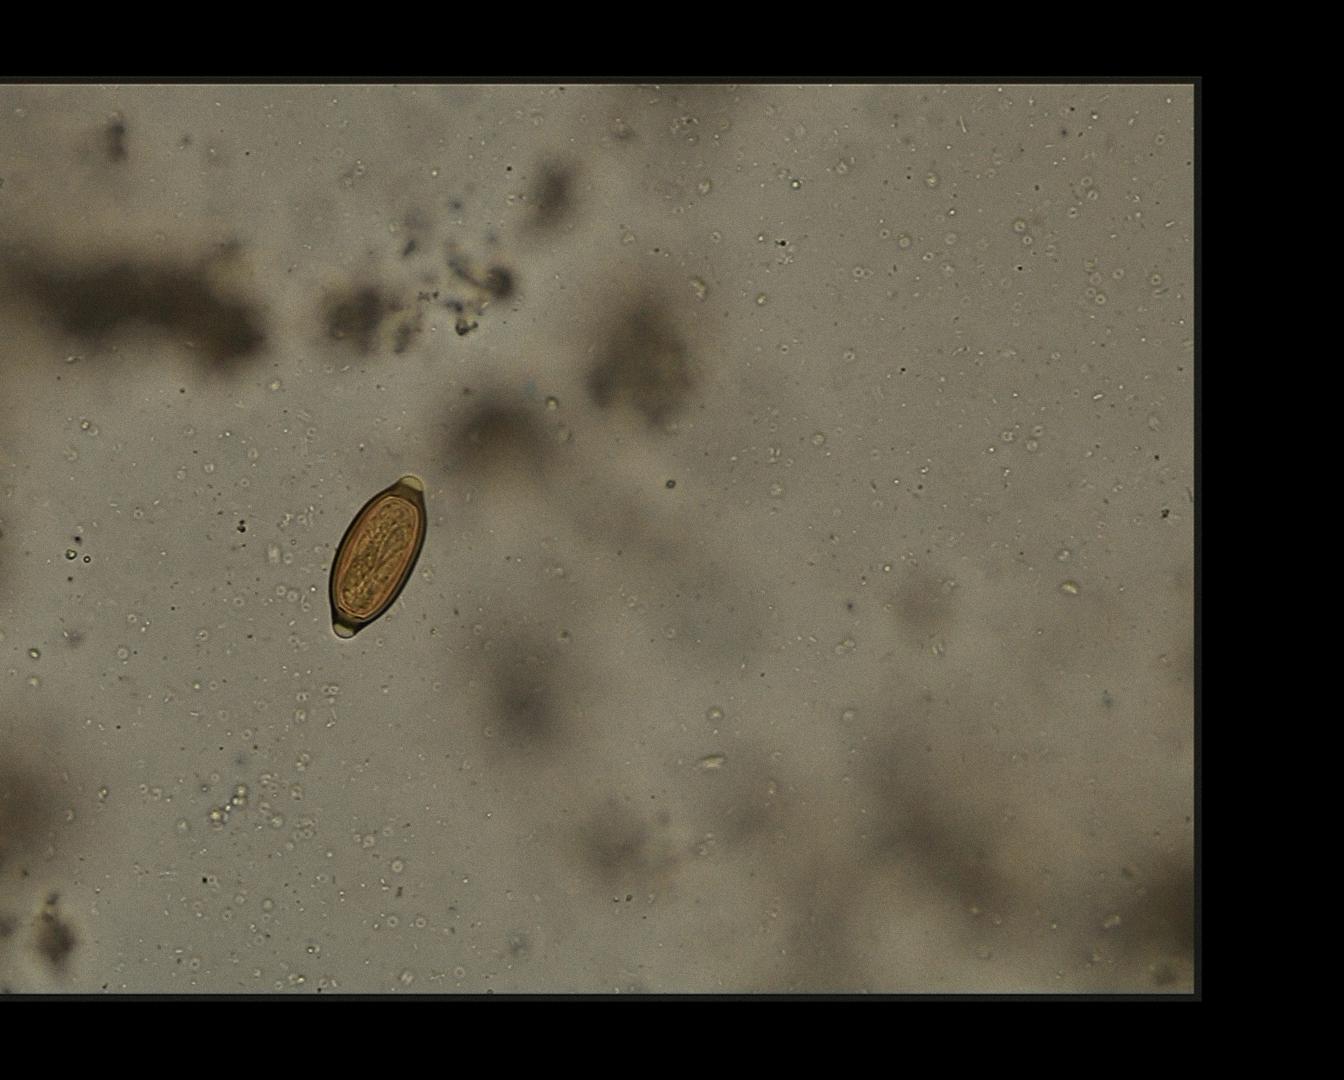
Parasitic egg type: Trichuris trichiura